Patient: sex F, age 56
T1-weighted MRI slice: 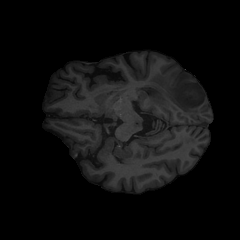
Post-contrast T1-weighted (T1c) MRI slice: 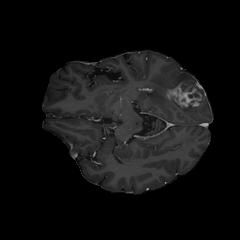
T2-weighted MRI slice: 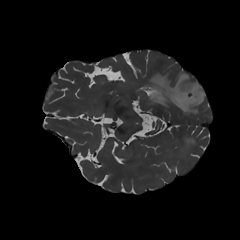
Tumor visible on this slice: yes
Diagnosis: Glioblastoma, IDH-wildtype
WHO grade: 4